Interaction volume radius: 5 \u00c5
Interaction volume height: 15 \u00c5
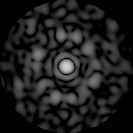
Disorder parameter: 0.8427